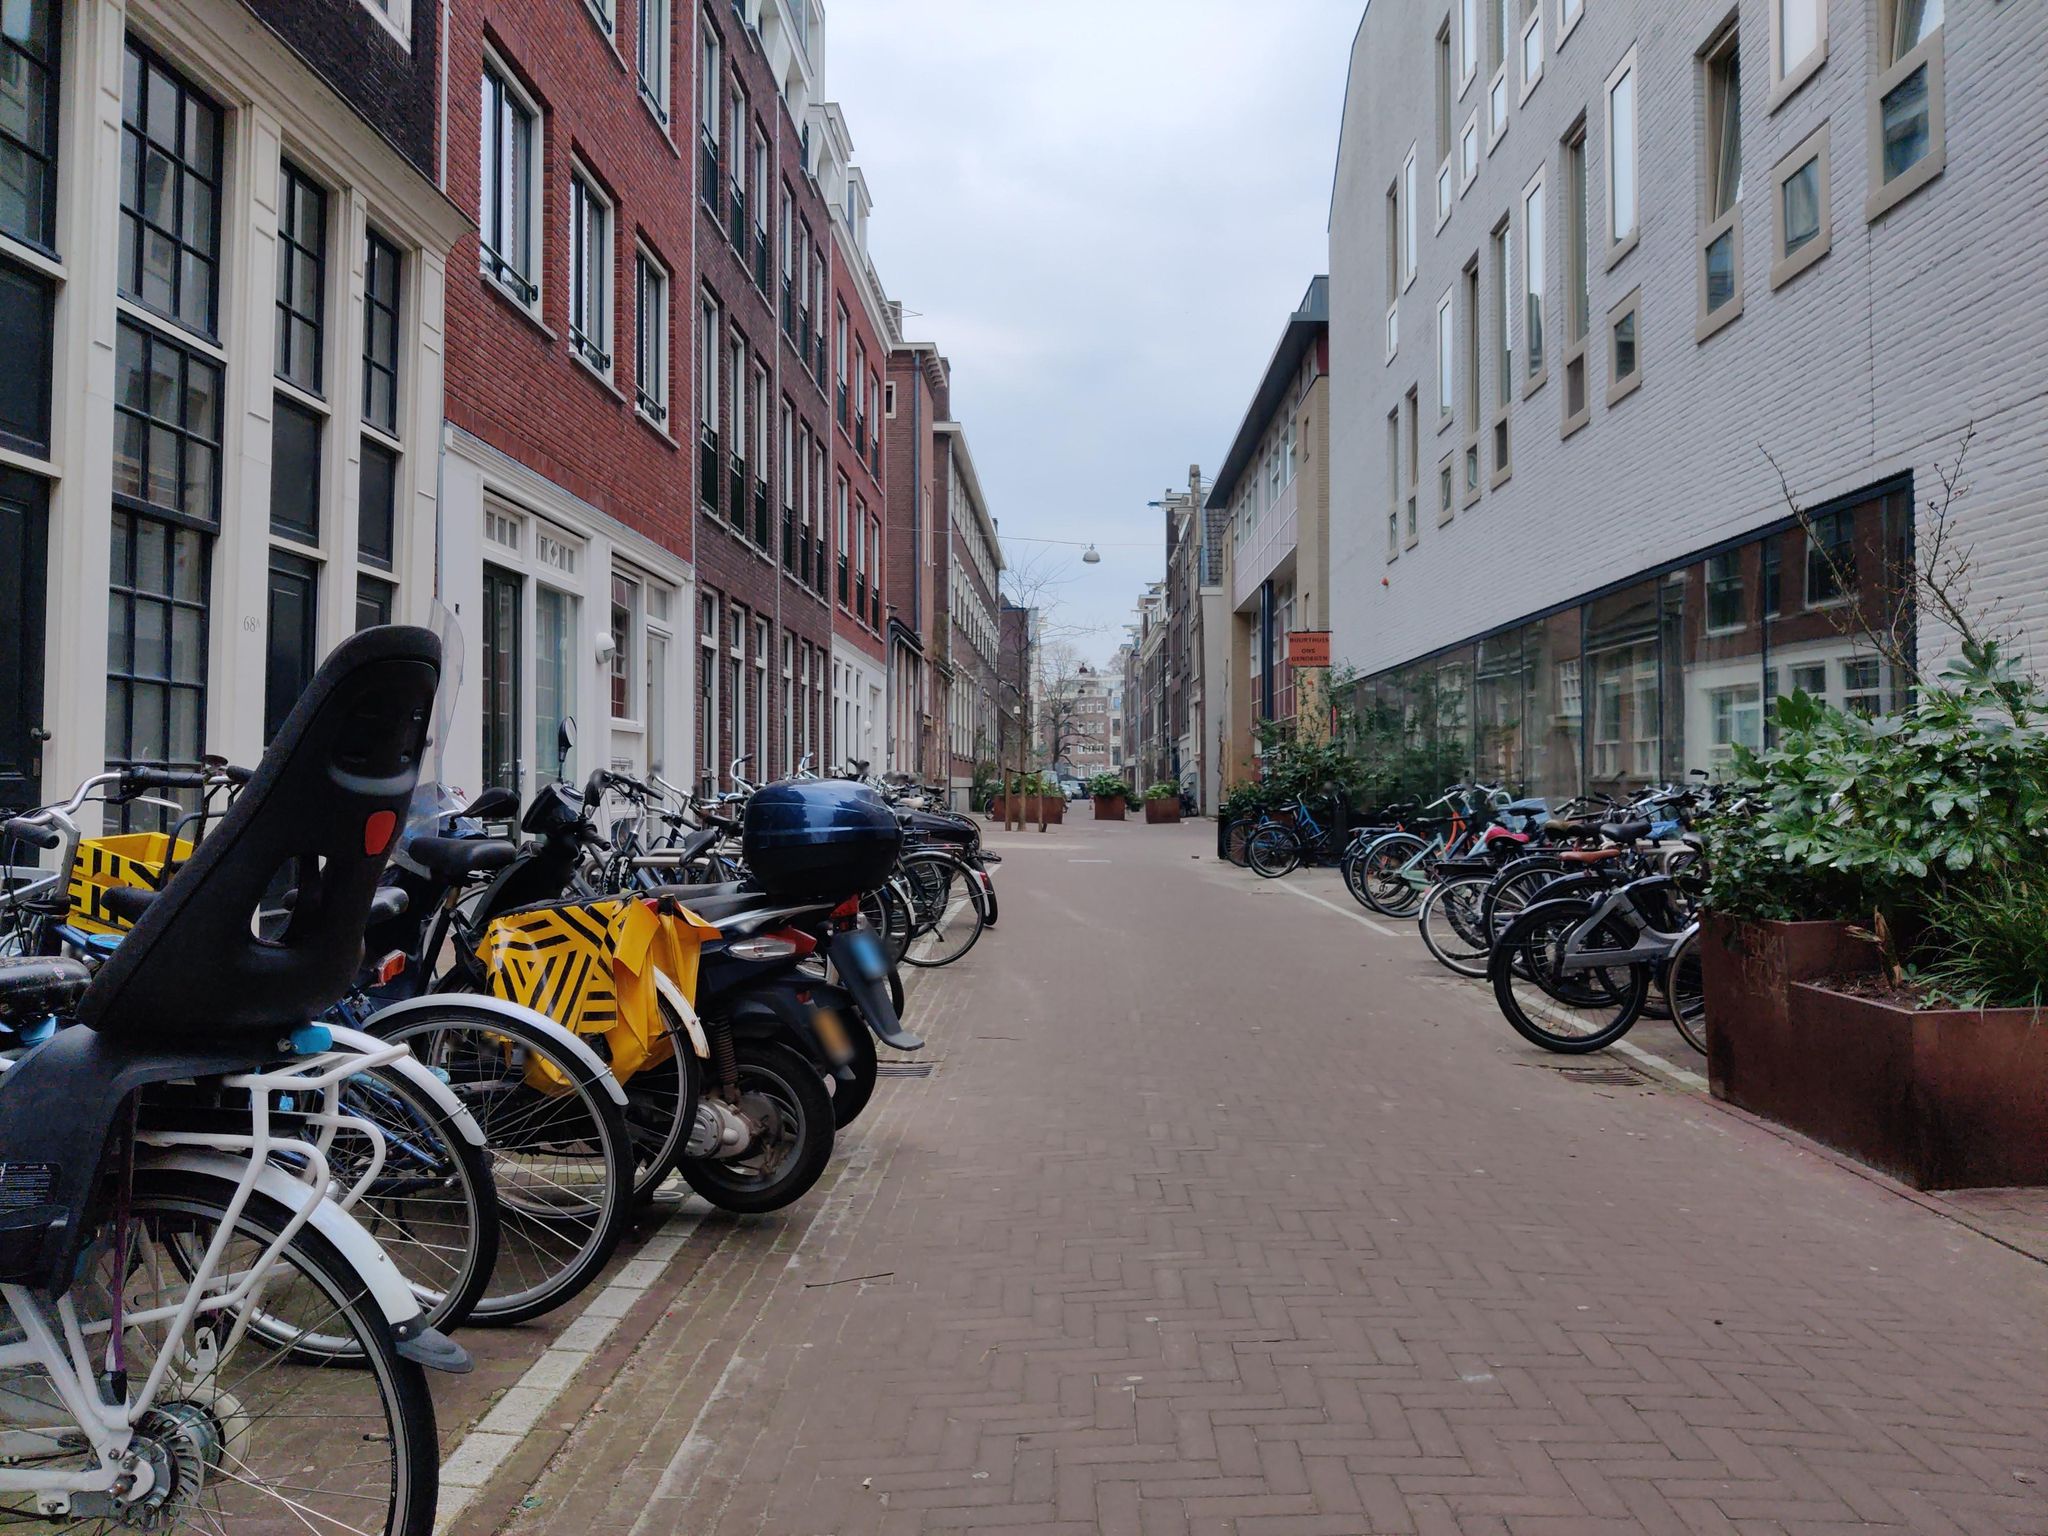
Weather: cloudy
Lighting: day
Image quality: good
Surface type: walking surface
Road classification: pedestrian, service
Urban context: urban centre
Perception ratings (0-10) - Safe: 6.78, Lively: 9.64, Beautiful: 8.53, Boring: 4.96, Depressing: 4.45, Wealthy: 6.38